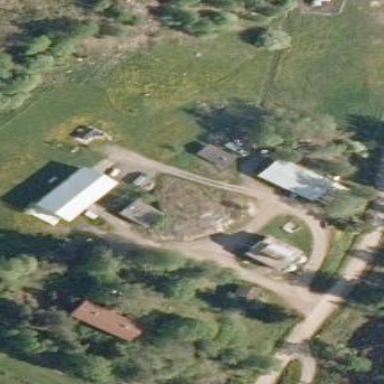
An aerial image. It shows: Farmyard area.